Question: I'm new on Mono development, but I could do it before. Last year I tried to run the same project and worked, but now it gives the follow error when I try to create a picturebox at runtime (this "Erro X100" was me who added):

That is my code:
'''
using System;
using System.Text;
using System.Drawing;
using System.Windows.Forms;
using System.IO;
using System.Data;
using MySql.Data.MySqlClient;
(...)
MarkArray[y] = new PictureBox();
var _with1 = MarkArray[y];
_with1.Tag = "mark";
_with1.Size = new Size(22, 45);
_with1.Location = new Point(pos_left - 22, pos_top - 45);
_with1.Parent = PictureBox_Map;
_with1.Visible = true;
_with1.BringToFront();
_with1.Image = new Bitmap(Directory.GetCurrentDirectory() + "imagens/mark_icons/bk" + bicicletas_qtd.ToString() + ".gif");
_with1.BackColor = Color.Transparent;
'''
I'm using .NET Framwork 2.0 (I tried 4.0 but it gives the same error). The folder "imagens" is at the same dir. It works perfectly on Windows, and as I said before, was working last year in other distro. I remember I updated "Xamarim Studio". Does anyone know how can I solve this problem? Thanks since now!
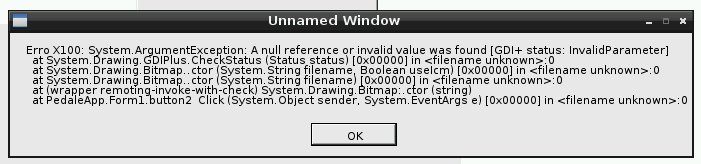
Answer: GDI+ can't find the file, it is a zero byte file, or doesn't match a file type that it can display.
If it is related to not being able to find the file, check to see which directory 'Directory.GetCurrentDirectory()' is actually pointing to.